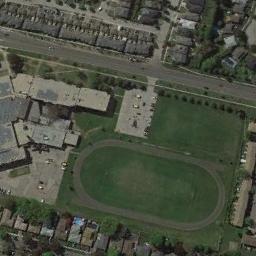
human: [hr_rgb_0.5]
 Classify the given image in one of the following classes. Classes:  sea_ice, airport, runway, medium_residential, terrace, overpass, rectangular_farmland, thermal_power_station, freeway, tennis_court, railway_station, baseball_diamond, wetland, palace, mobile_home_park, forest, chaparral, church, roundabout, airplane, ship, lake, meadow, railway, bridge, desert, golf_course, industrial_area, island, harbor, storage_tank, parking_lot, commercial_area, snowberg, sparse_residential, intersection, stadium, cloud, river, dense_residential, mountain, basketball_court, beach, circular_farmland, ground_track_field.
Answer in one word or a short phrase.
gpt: ground_track_field